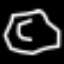
Label: octagon